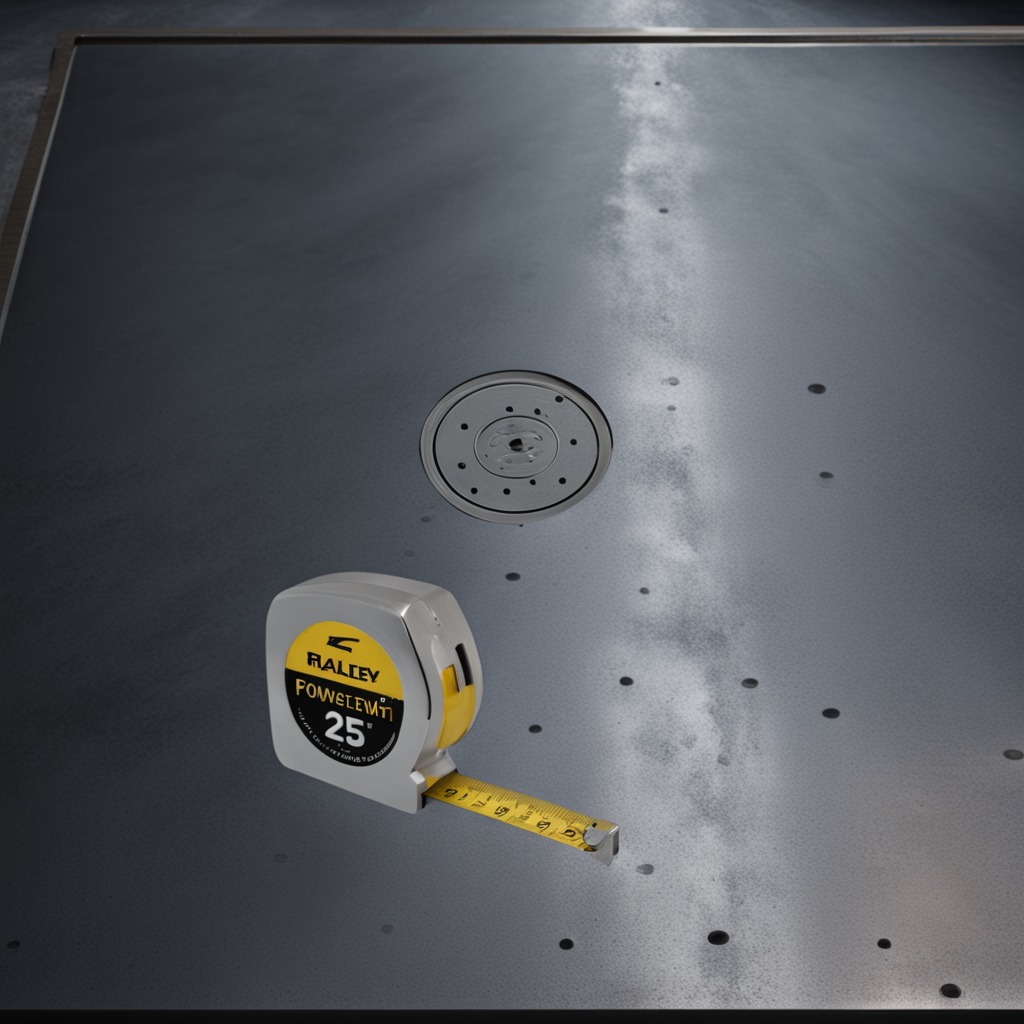
A measuring tape lies on the cold steel table in the mining workshop.